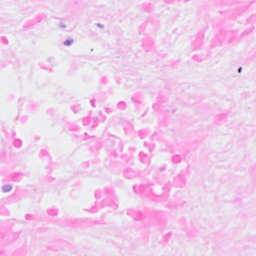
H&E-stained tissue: Breast